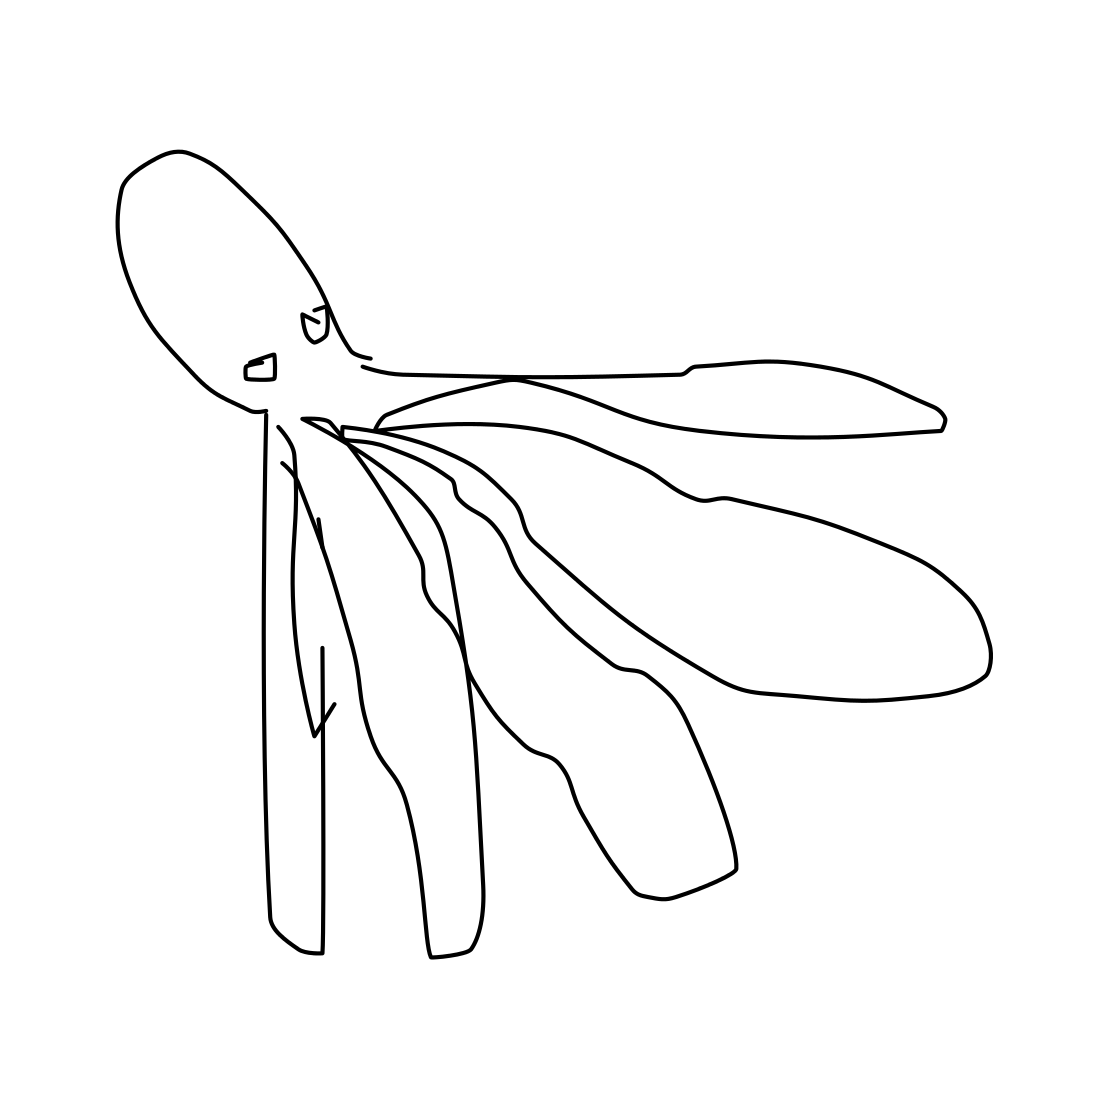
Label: octopus